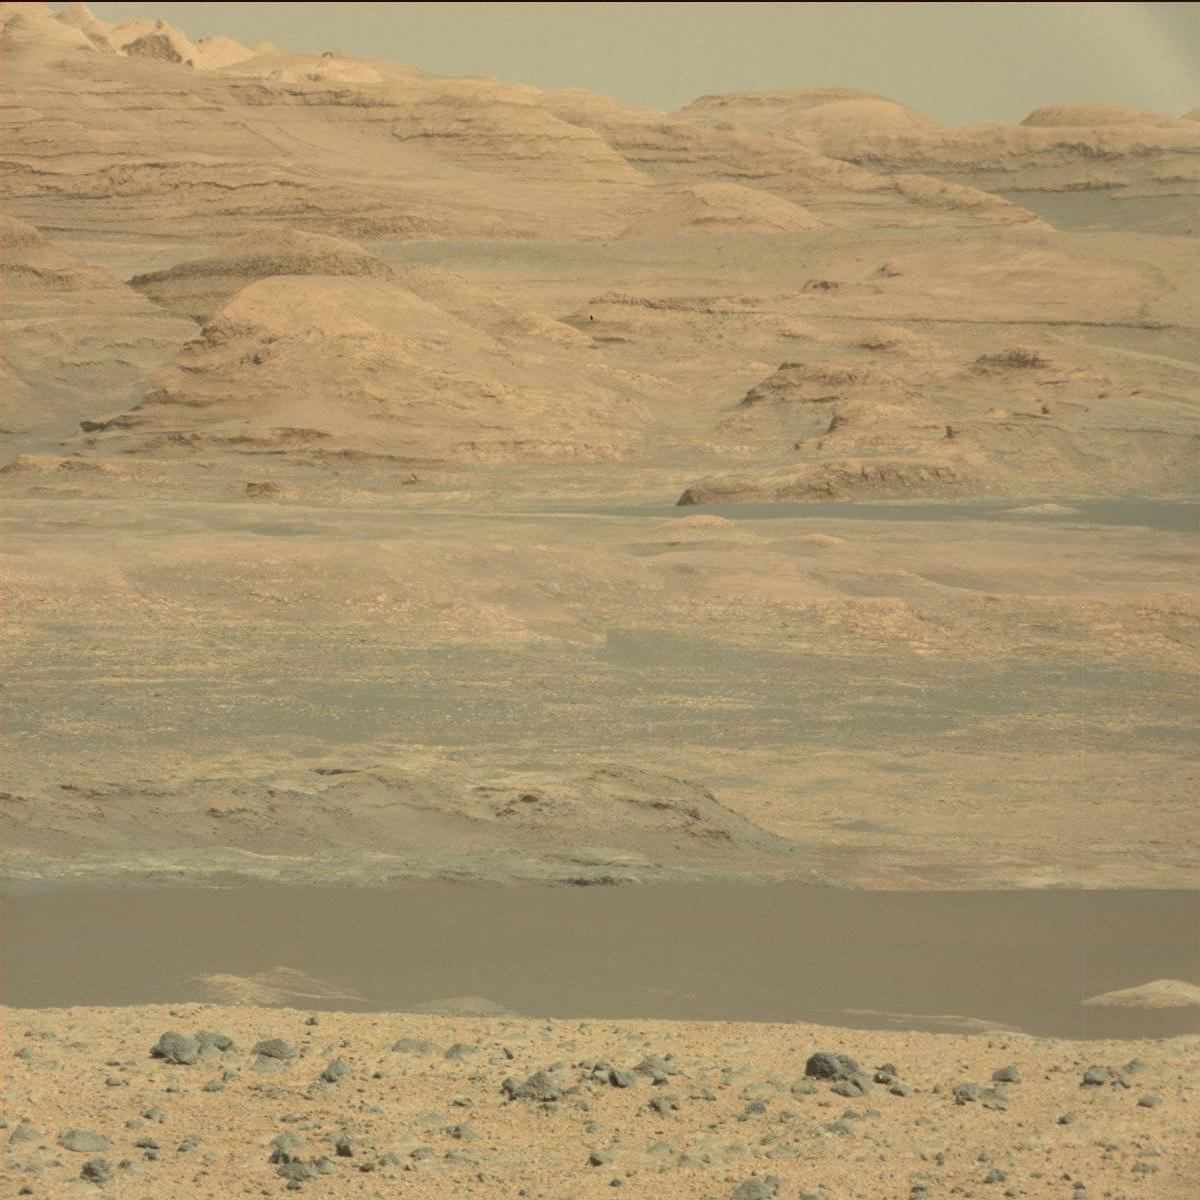
Terrain classes present: Bedrock, Ridge, Sand / Soil, Sky